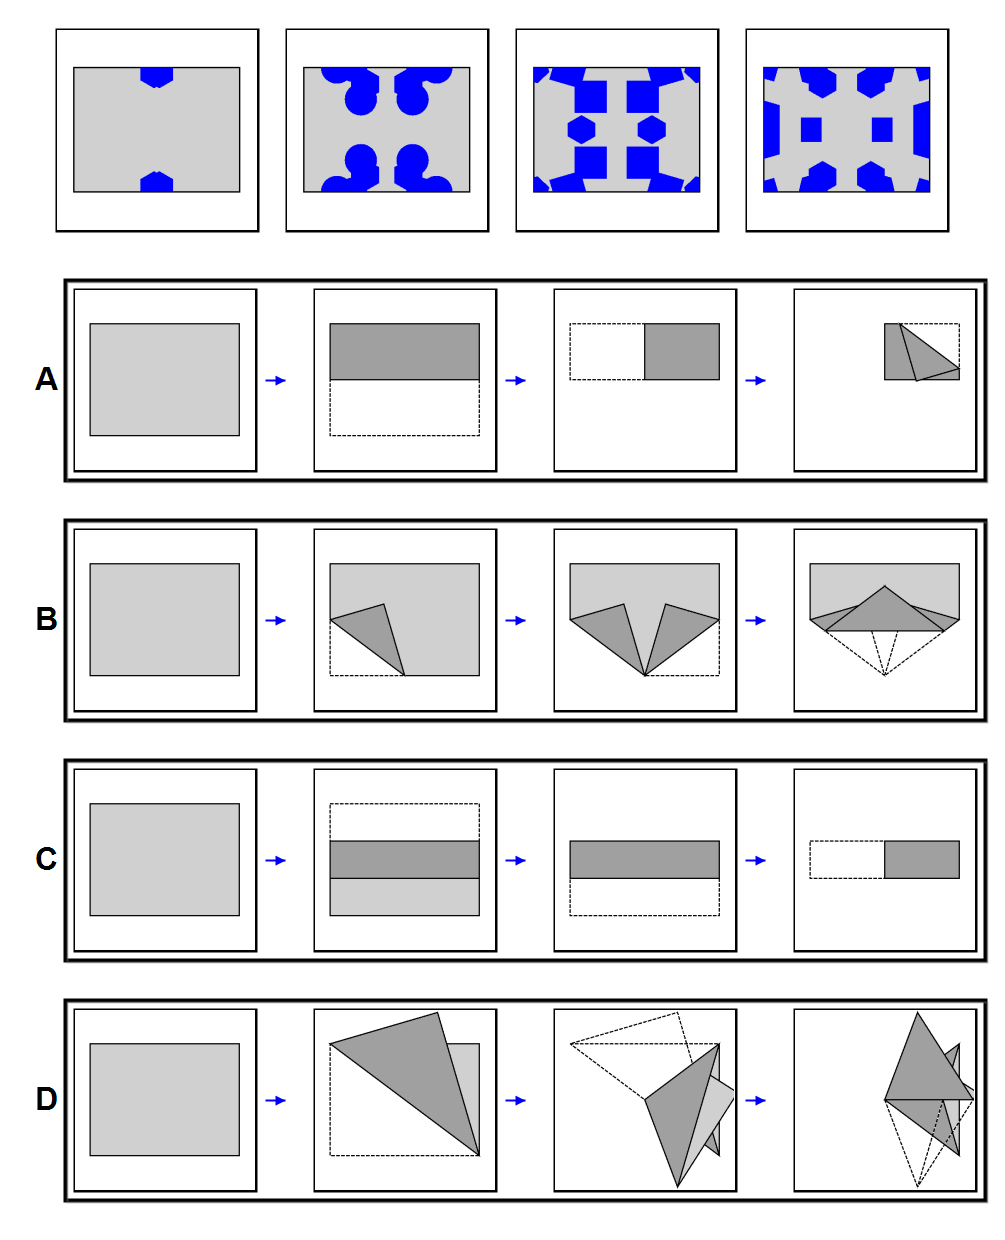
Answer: A